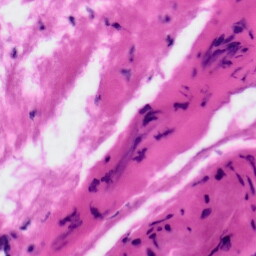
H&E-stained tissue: Tonsil